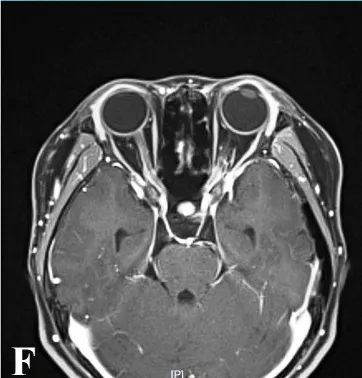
MRI at relapse and follow-up. Axial orbital T2-weighted image showing that lesions disappeared in the bilateral optic nerve at the last follow-up in April 2023 (E, F).
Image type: radiology (mri)